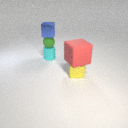
small cyan rubber cylinder below small blue metal cube